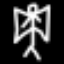
Label: angel